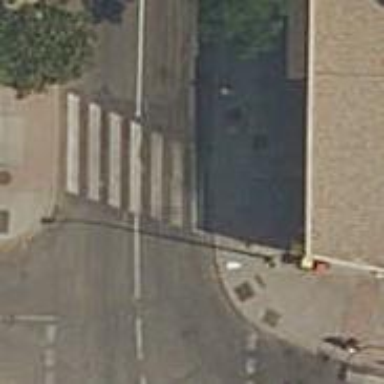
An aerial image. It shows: Uncontrolled crossing on the road.